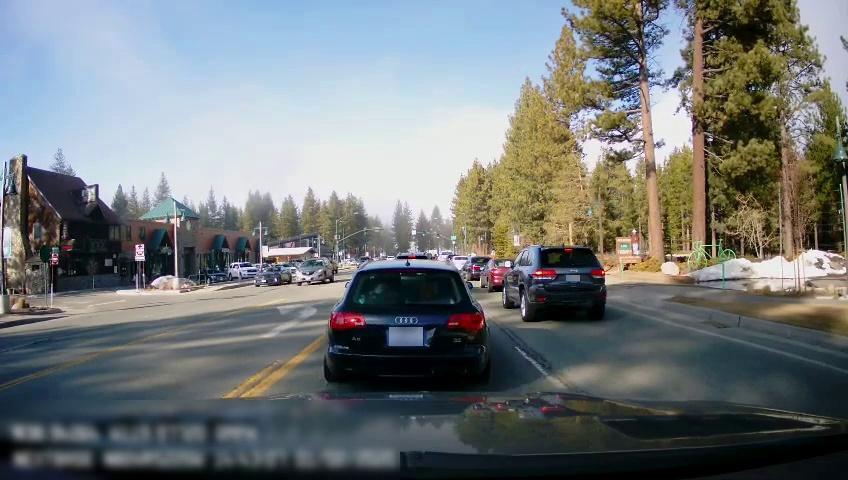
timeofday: Day
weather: Sunny
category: Drivable Space
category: Vehicles | SUV
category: Vehicles | SUV
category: Vehicles | Car
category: Vehicles | SUV
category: Vehicles | Car
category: Vehicles | Car
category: Vehicles | Car
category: Vehicles | SUV
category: Vehicles | Car
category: Vehicles | Car
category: Lanes | Opposite Lane
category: Lanes | Current Lane
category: Lanes | Current Lane
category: Lanes | Alternate Lane
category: Traffic | Signs